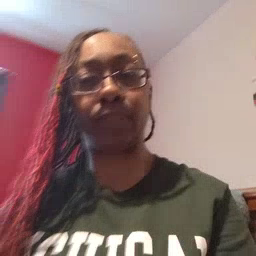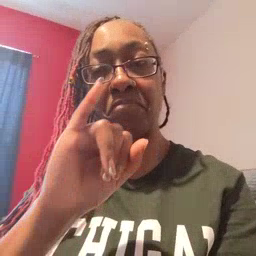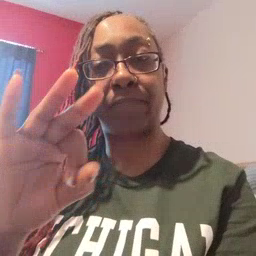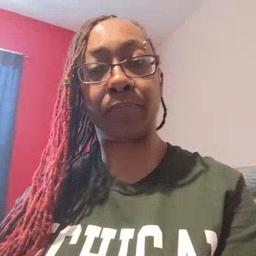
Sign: if